Brain MRI, t1w sequence, axial 2D slice.
Patient: age 29, sex M, weight 95 kg, height 1.95 m
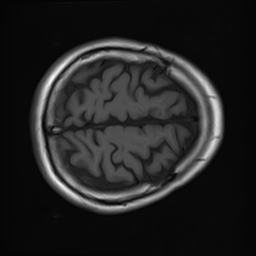